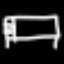
Label: bed